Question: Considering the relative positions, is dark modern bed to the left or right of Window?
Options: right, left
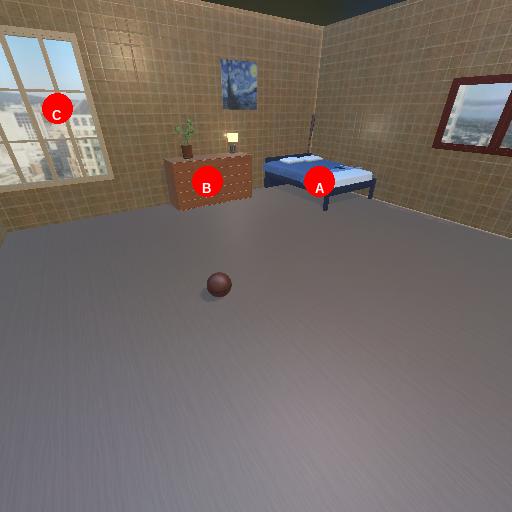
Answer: right